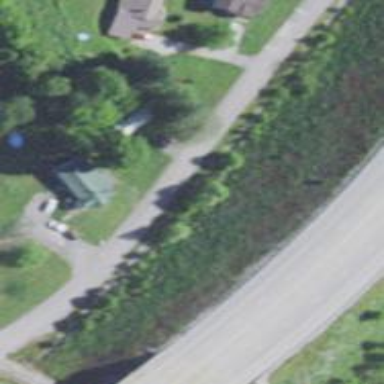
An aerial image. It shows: Tertiary road.